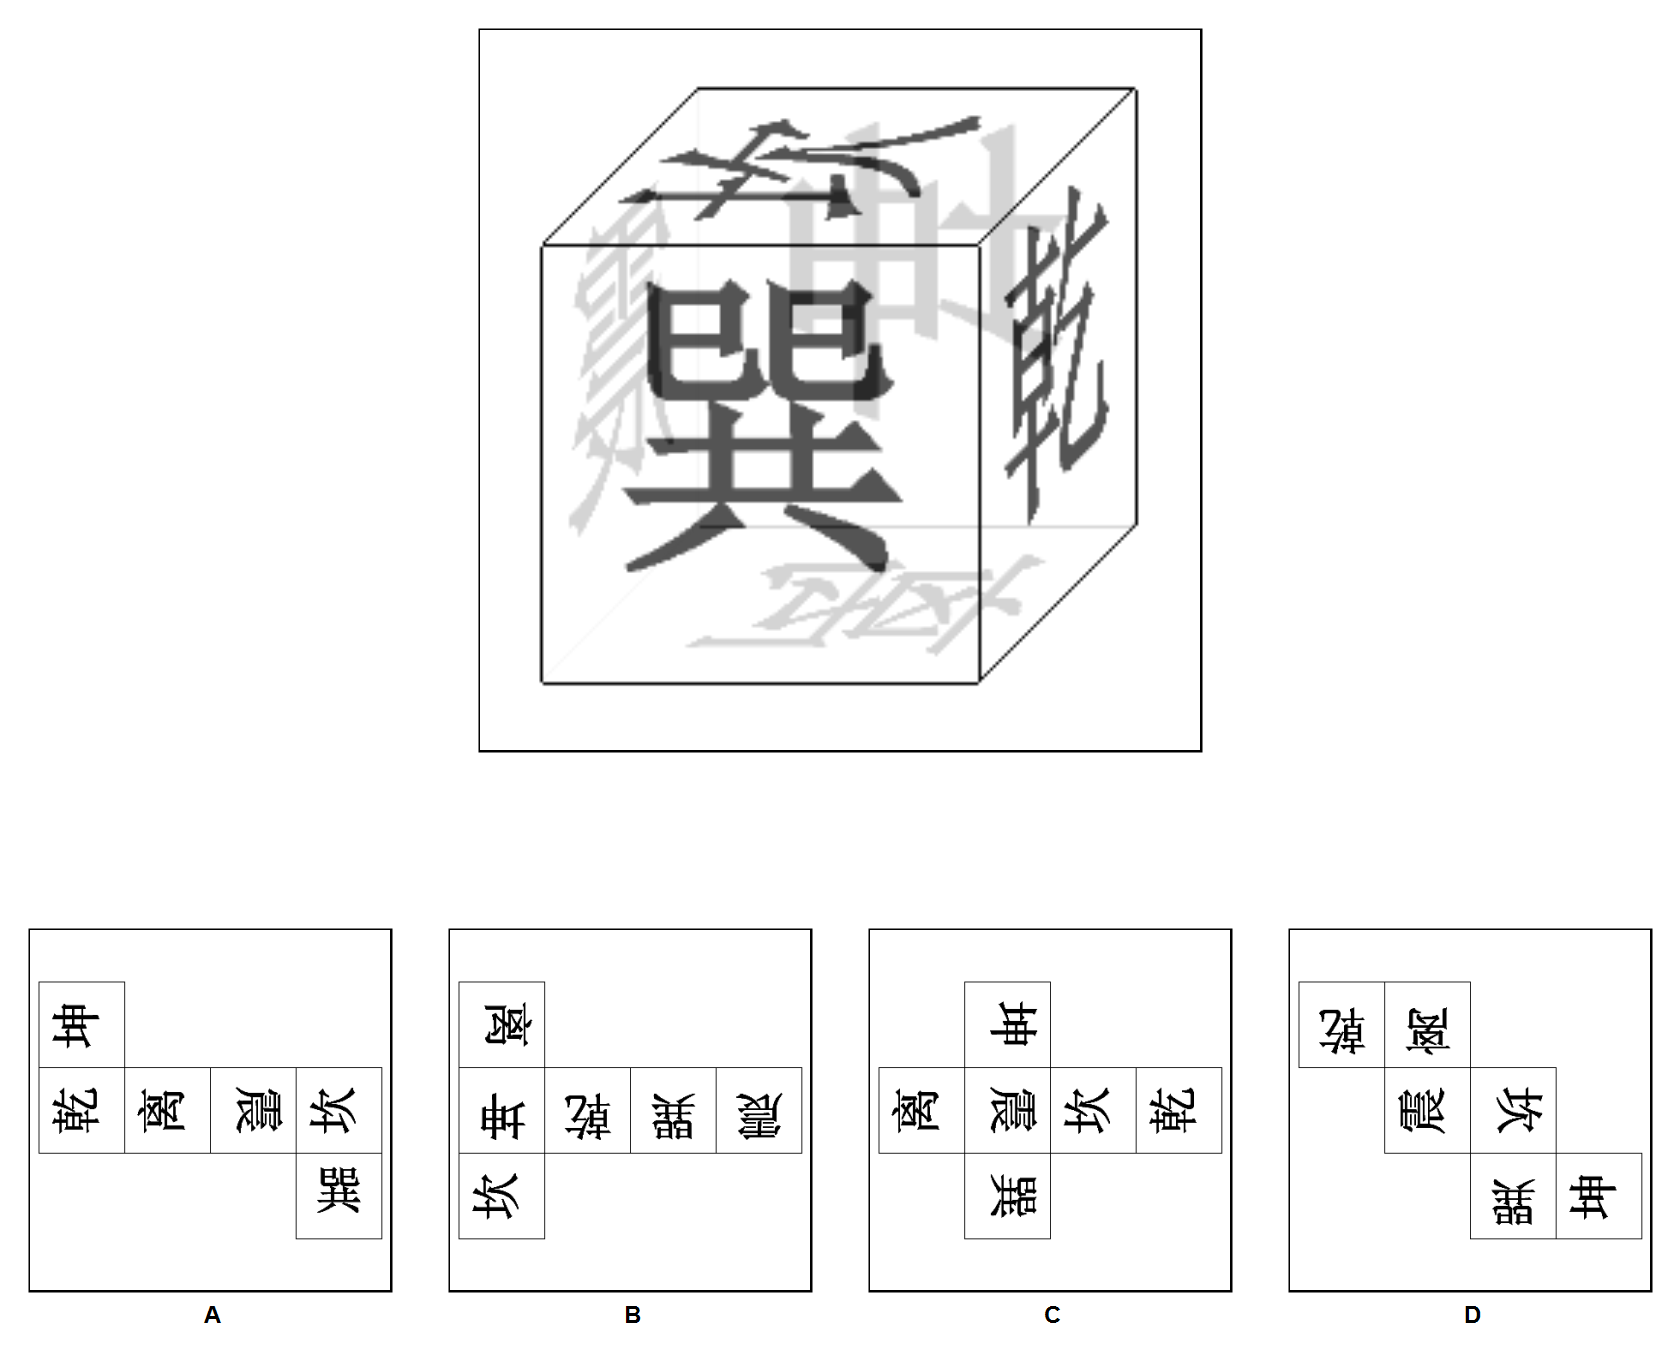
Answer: D